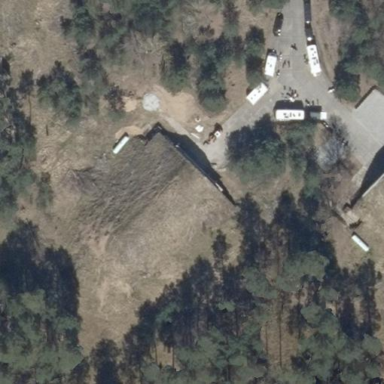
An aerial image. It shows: Military bunker that serves as hardened aircraft shelter.